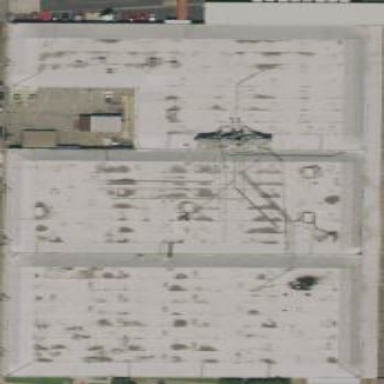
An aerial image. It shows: Warehouse.